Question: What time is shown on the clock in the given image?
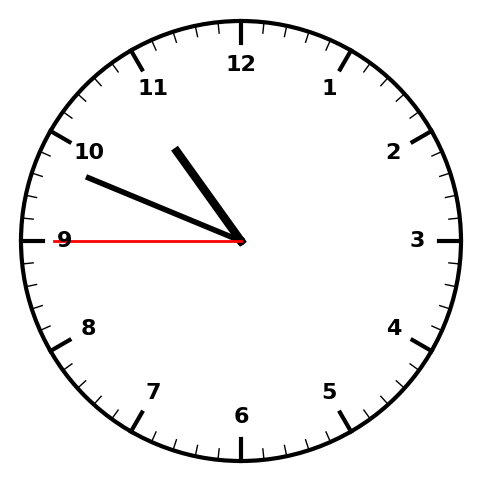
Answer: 10:48:45